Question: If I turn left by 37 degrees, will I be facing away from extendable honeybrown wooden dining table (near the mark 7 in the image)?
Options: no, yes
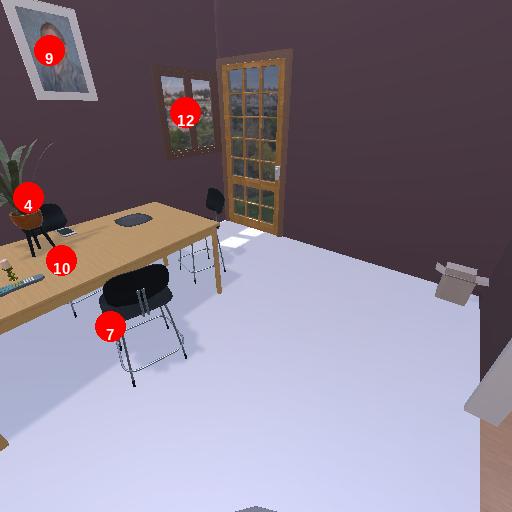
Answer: no